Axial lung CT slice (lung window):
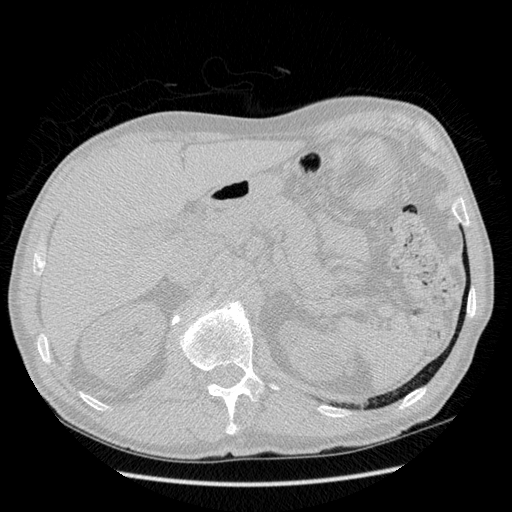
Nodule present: no